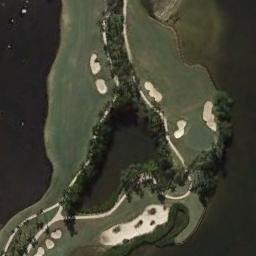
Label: golf_course